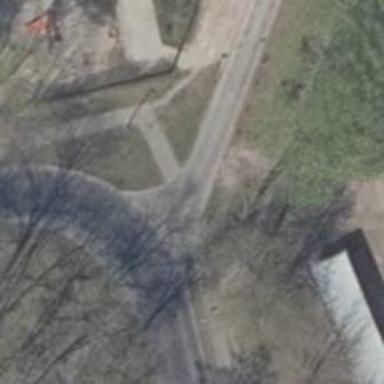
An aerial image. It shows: Road with "give way" sign.